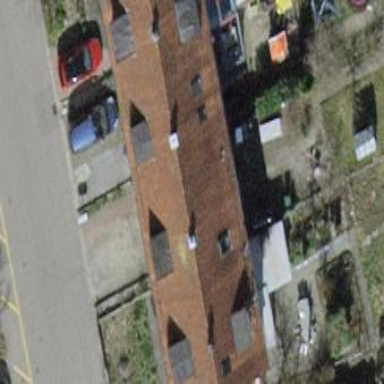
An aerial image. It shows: House with tiled roof.